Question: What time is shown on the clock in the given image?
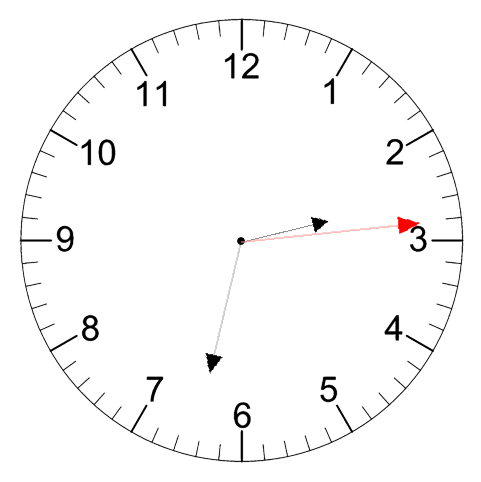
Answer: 02:32:14